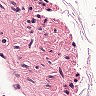
Metastatic tissue present: no